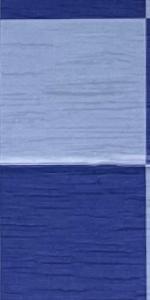
Label: Empty